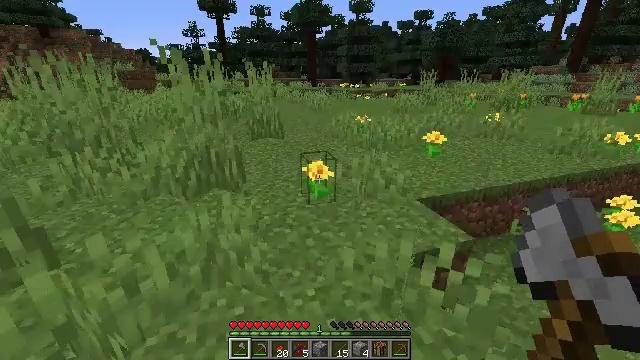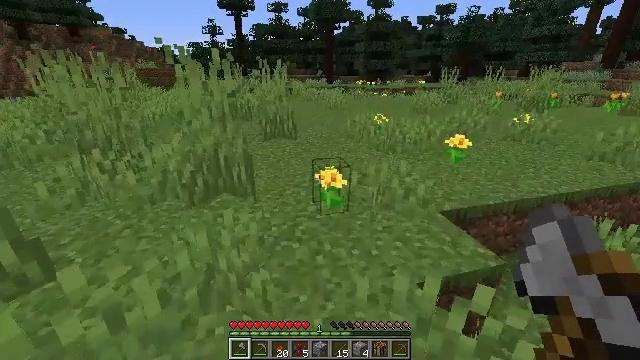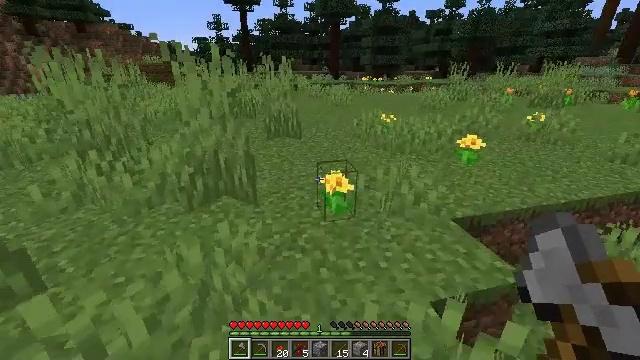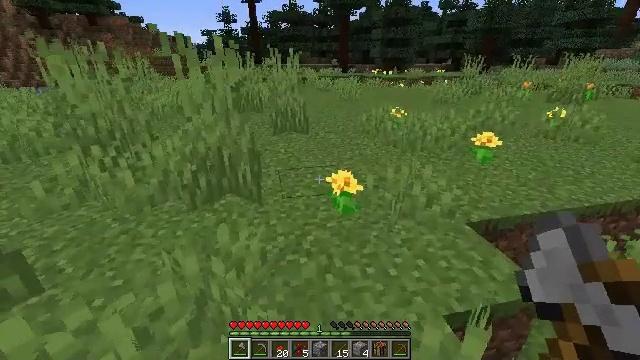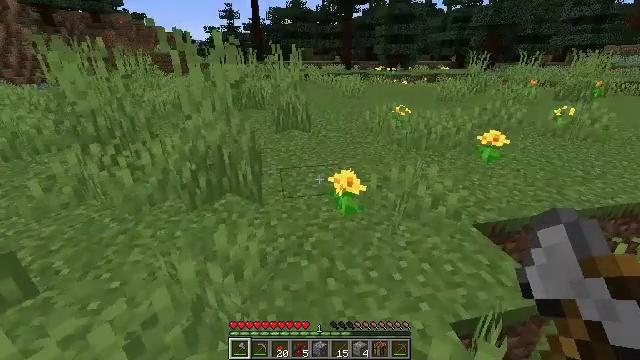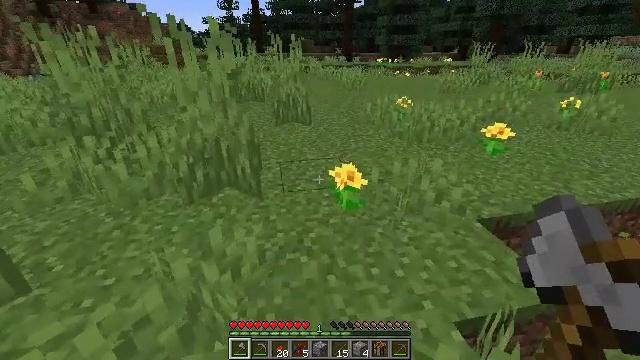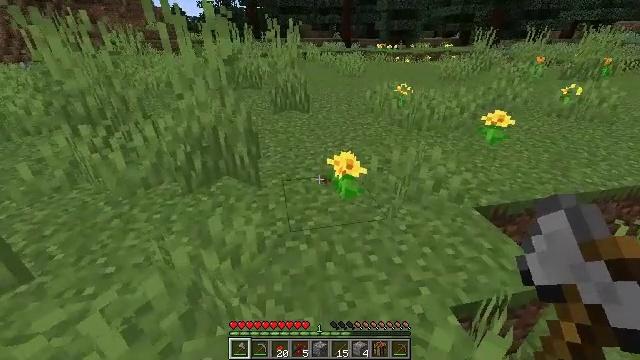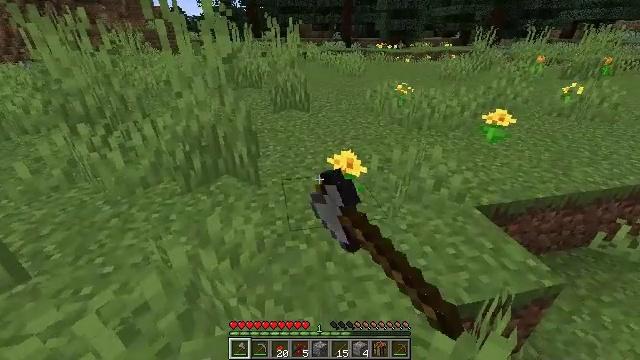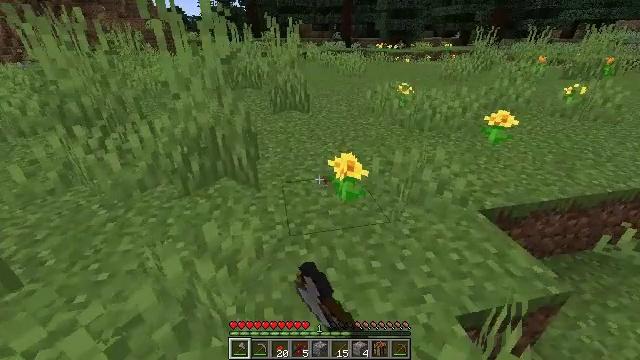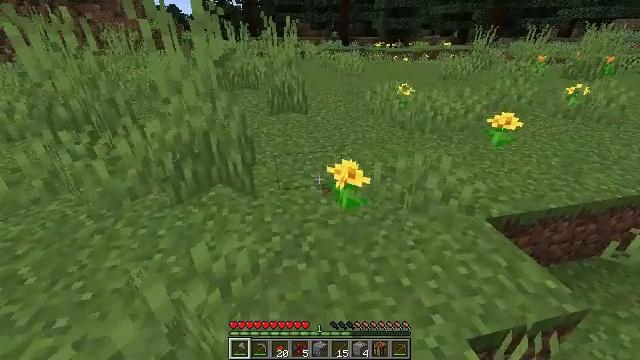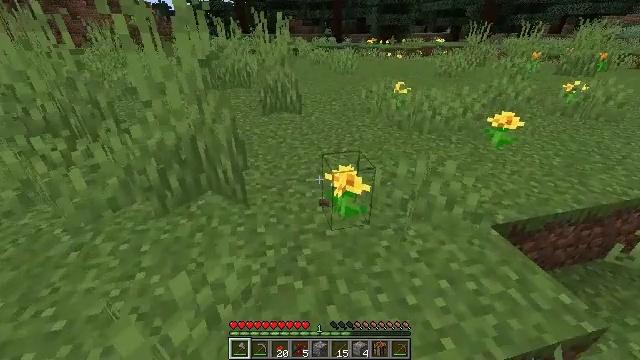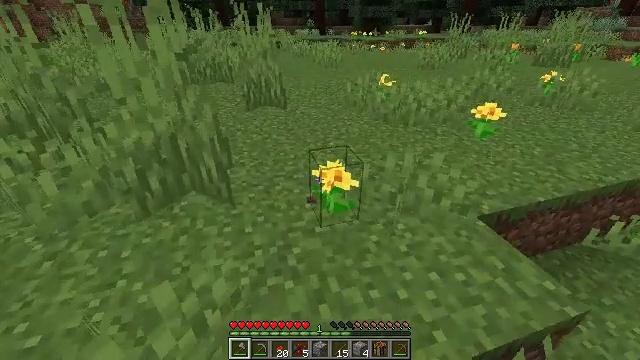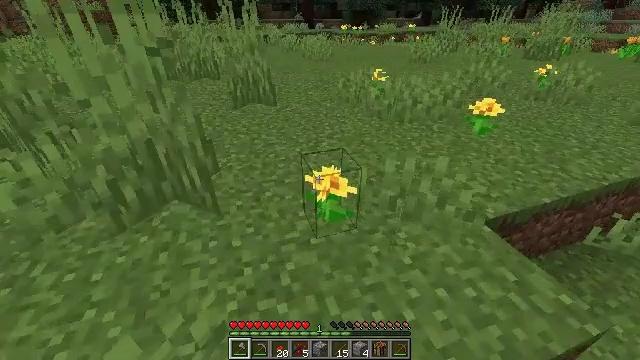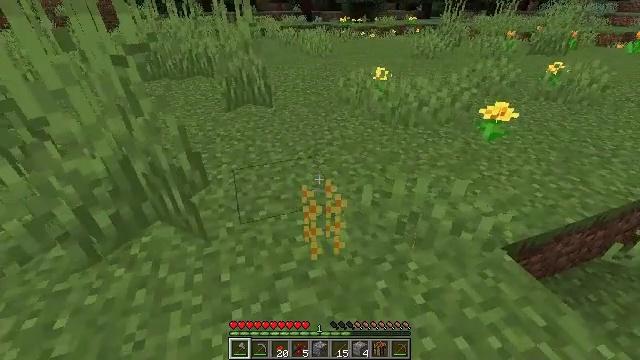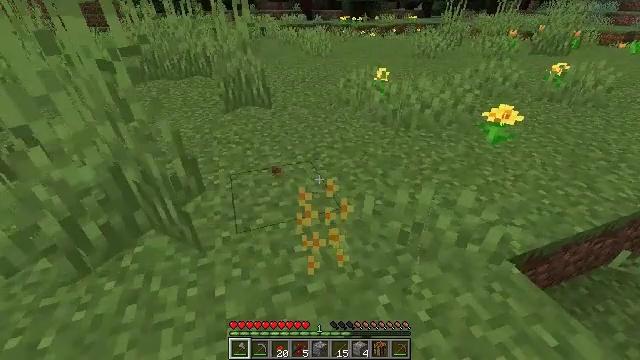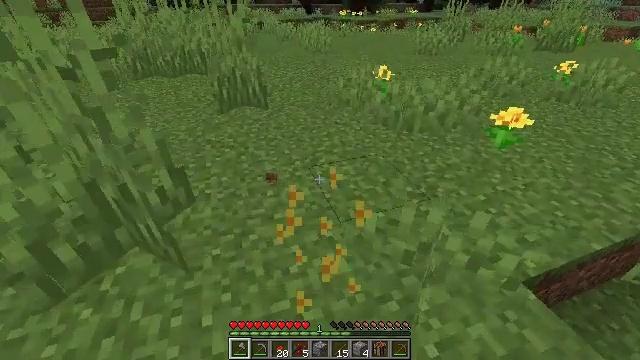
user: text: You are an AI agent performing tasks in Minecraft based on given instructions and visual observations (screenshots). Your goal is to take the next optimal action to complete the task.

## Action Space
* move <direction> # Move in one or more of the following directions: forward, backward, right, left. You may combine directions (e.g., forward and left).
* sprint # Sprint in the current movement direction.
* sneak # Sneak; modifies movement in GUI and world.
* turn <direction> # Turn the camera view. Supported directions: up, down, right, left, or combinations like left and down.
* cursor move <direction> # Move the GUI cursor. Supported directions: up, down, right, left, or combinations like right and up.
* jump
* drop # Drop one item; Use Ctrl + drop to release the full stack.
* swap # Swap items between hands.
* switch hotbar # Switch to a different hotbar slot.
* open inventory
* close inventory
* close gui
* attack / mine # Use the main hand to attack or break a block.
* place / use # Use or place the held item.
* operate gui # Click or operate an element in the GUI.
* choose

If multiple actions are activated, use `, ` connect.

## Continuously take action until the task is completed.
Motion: motion action
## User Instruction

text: Gather dandelions in the field.
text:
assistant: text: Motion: move forward, turn left
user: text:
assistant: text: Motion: move forward, turn left
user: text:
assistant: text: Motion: turn left and down
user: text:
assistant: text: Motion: no_op
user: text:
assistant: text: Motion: turn down
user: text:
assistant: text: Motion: turn down, attack / mine
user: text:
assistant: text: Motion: attack / mine
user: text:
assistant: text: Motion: move forward
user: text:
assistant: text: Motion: move forward
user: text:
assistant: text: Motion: move forward, turn right
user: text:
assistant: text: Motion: move forward, turn right and down
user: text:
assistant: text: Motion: move forward, turn right and down
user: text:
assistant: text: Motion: move forward, turn down, attack / mine
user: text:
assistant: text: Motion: move forward, attack / mine
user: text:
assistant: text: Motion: move forward
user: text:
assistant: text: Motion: move forward, turn right and down
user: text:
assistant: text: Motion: move forward, turn right and down
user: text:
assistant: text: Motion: no_op
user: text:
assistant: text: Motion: no_op
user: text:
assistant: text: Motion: no_op
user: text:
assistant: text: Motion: turn up
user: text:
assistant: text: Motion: move forward, turn up
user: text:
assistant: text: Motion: move forward, turn up
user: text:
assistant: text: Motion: move forward, turn up
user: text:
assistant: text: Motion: move forward
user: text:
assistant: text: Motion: move forward
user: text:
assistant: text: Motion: move forward, turn right
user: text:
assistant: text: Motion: move forward, turn up
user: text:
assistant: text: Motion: no_op
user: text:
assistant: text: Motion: turn right